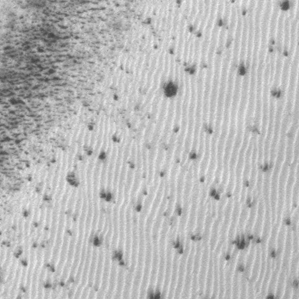
Label: frost